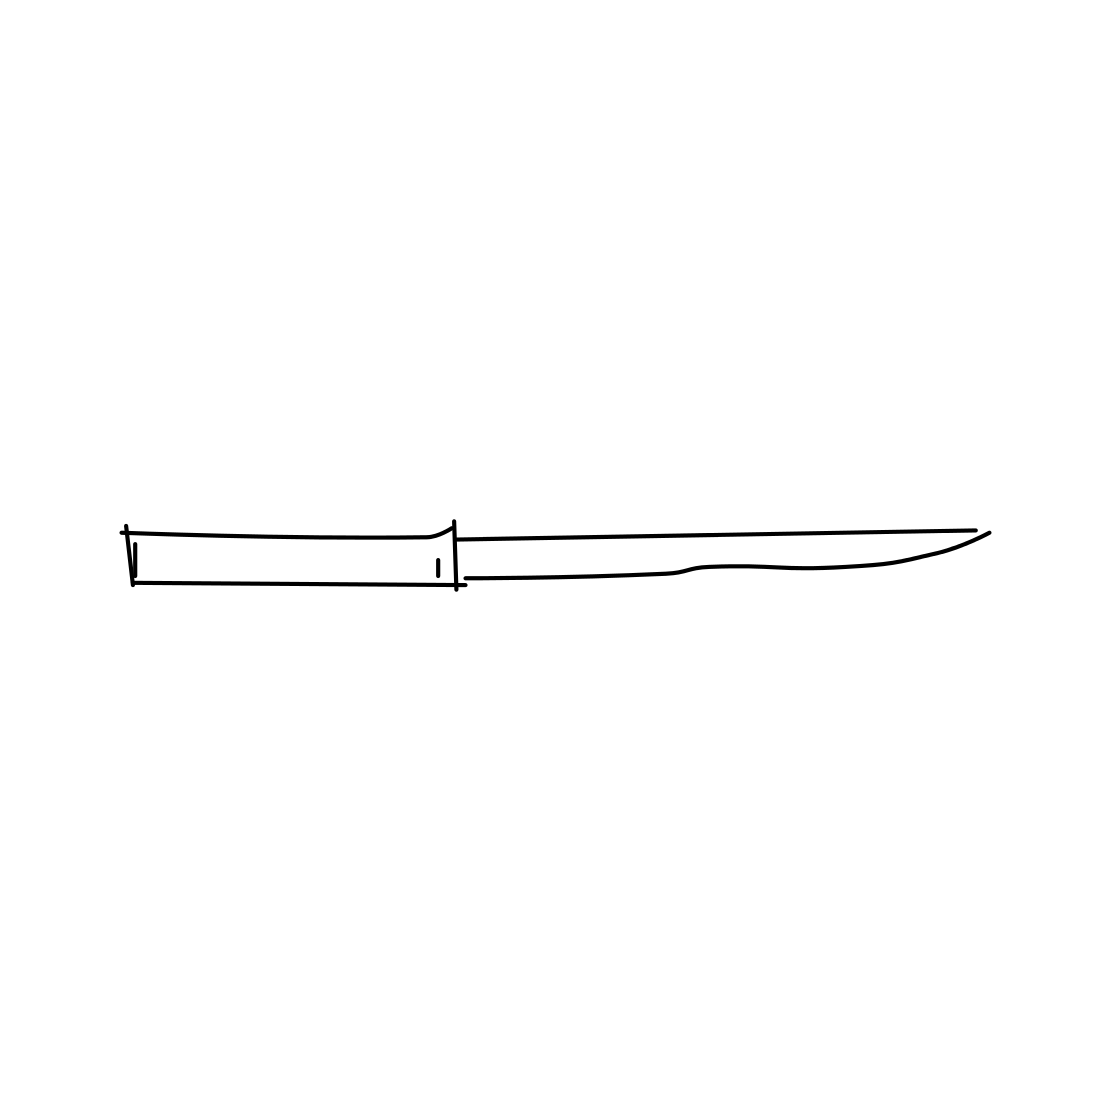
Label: sword